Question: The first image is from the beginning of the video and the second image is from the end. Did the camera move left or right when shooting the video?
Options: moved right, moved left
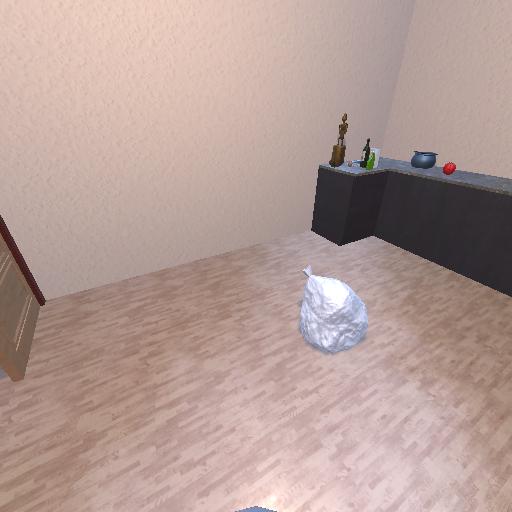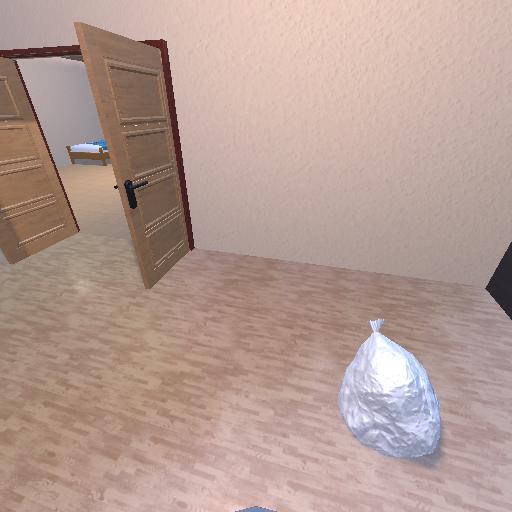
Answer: moved right